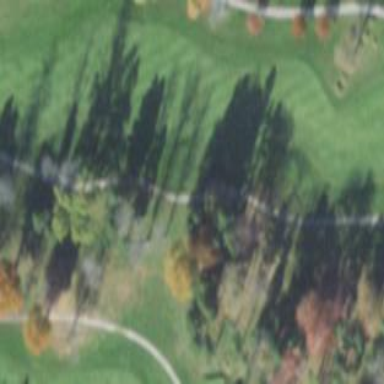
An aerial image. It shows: Grassy area designated as golf fairway.